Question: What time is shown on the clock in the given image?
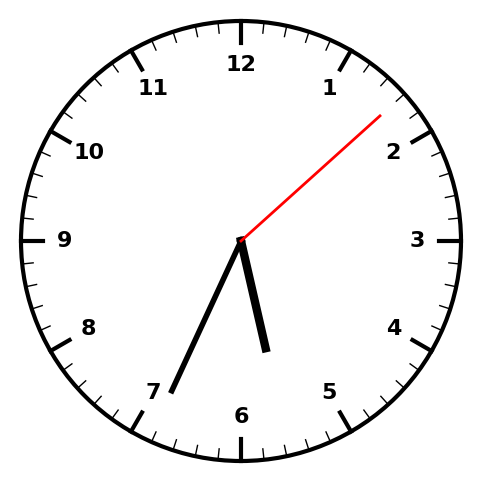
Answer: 05:34:08